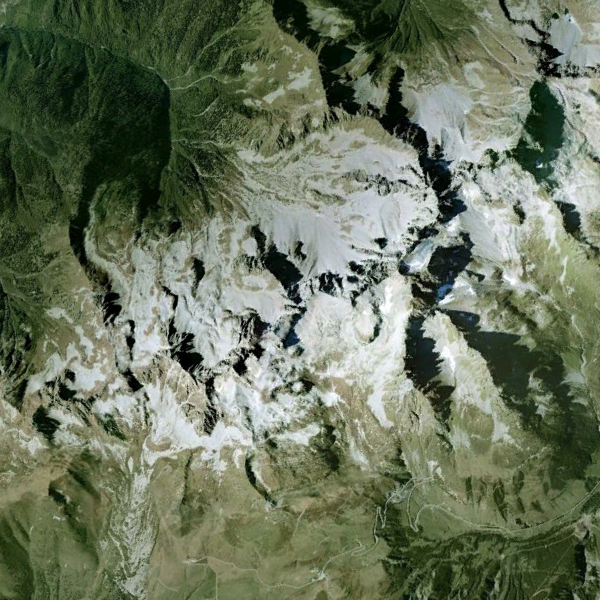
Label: Mountain